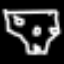
Label: pants